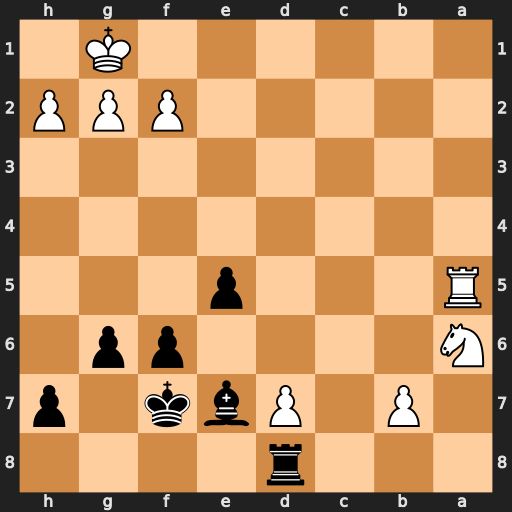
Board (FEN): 3r4/1P1Pbk1p/N4pp1/R3p3/8/8/5PPP/6K1
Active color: b
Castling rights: -
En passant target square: -
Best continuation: Rxd7 g4 Rxb7